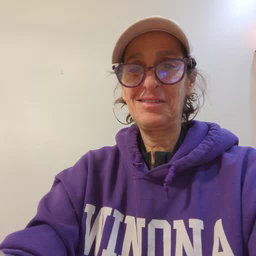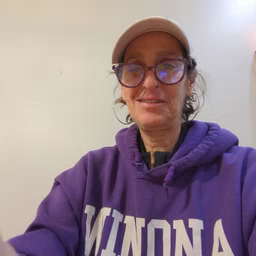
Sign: chocolate